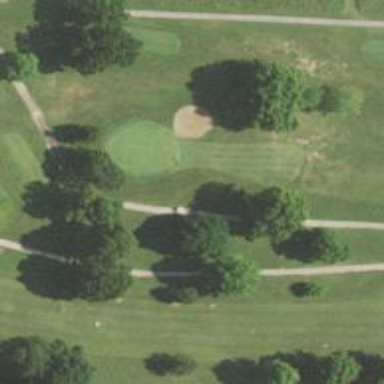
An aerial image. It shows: Golf hole.